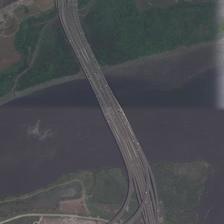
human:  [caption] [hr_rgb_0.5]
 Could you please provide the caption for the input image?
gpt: a bridge is on a black river with large pieces of meadows on two sides .

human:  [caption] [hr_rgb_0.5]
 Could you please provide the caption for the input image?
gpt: a bridge is on a wide river .

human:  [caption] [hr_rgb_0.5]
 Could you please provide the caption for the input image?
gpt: a curved bridge across a grey broad river .

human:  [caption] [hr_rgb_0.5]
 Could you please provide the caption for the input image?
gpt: the river is so wide that the bridge on the river assumes the responsibility of communication on both sides of the river .

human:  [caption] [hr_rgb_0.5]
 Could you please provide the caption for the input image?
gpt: a wide long bridge is on a wide river .